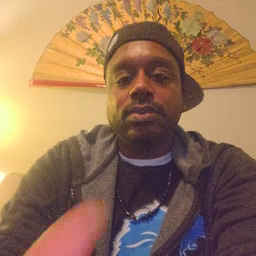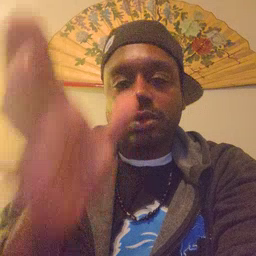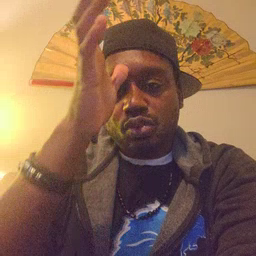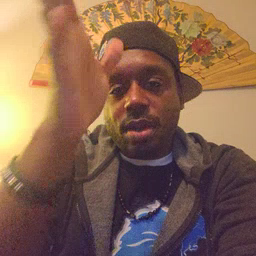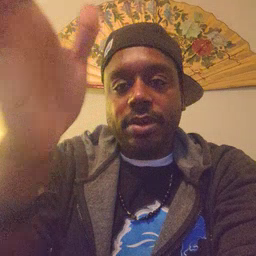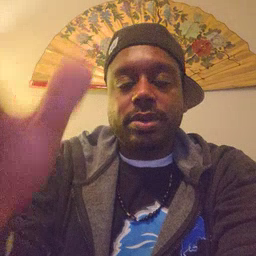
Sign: grandpa